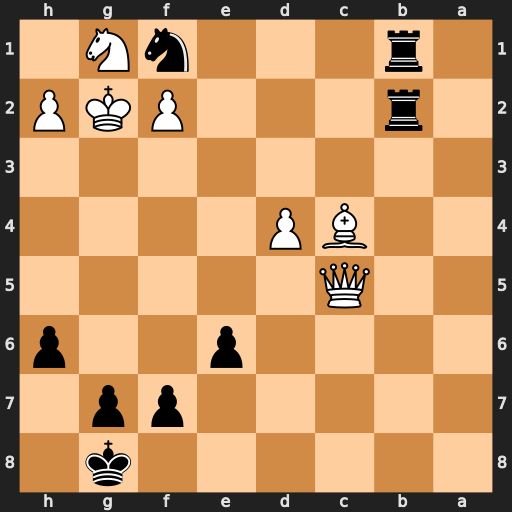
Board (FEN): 6k1/5pp1/4p2p/2Q5/2BP4/8/1r3PKP/1r3nN1
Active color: b
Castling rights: -
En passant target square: -
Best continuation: Ne3+ Kf3 Nxc4 Qxc4 Rxg1